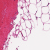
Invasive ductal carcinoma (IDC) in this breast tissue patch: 0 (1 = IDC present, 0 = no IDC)